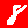
Digit: 8